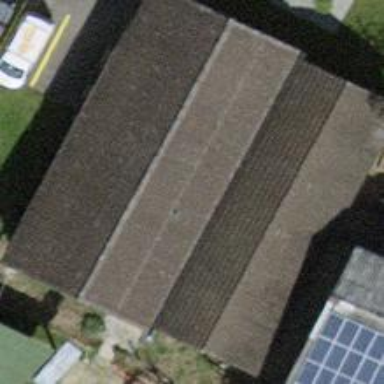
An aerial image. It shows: Pitched roof building.